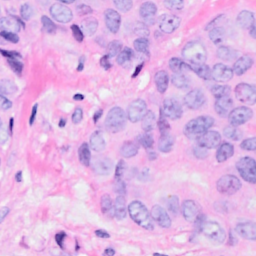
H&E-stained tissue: Breast